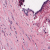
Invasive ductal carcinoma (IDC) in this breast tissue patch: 1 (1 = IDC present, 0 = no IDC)